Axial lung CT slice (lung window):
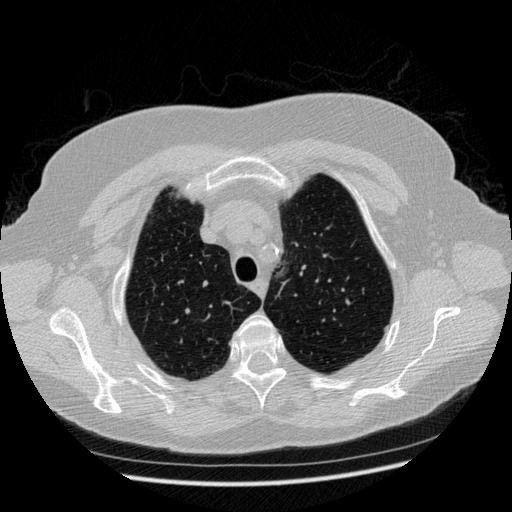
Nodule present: no